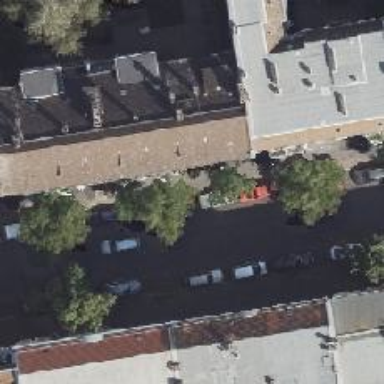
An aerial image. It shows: Bicycle parking located on the sidewalk.